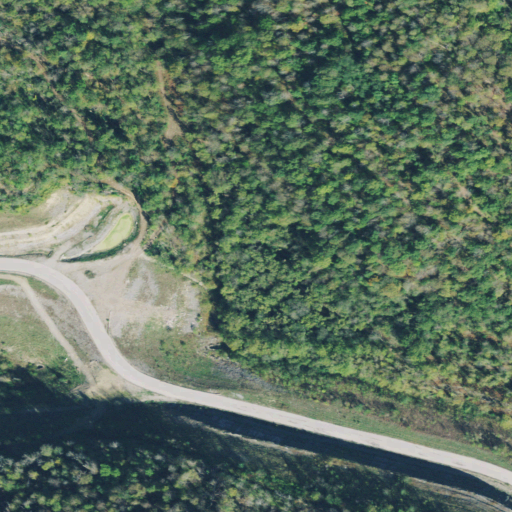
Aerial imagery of valley in Ohio named Opossum Hollow containing deciduous forest, grassland, mixed forest, and pasture